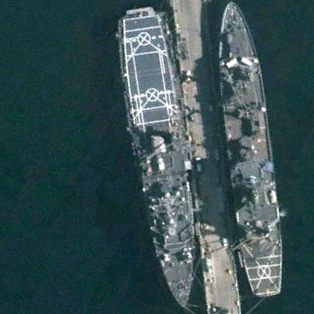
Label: combat